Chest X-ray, AP view. Patient: 50 years old, sex F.
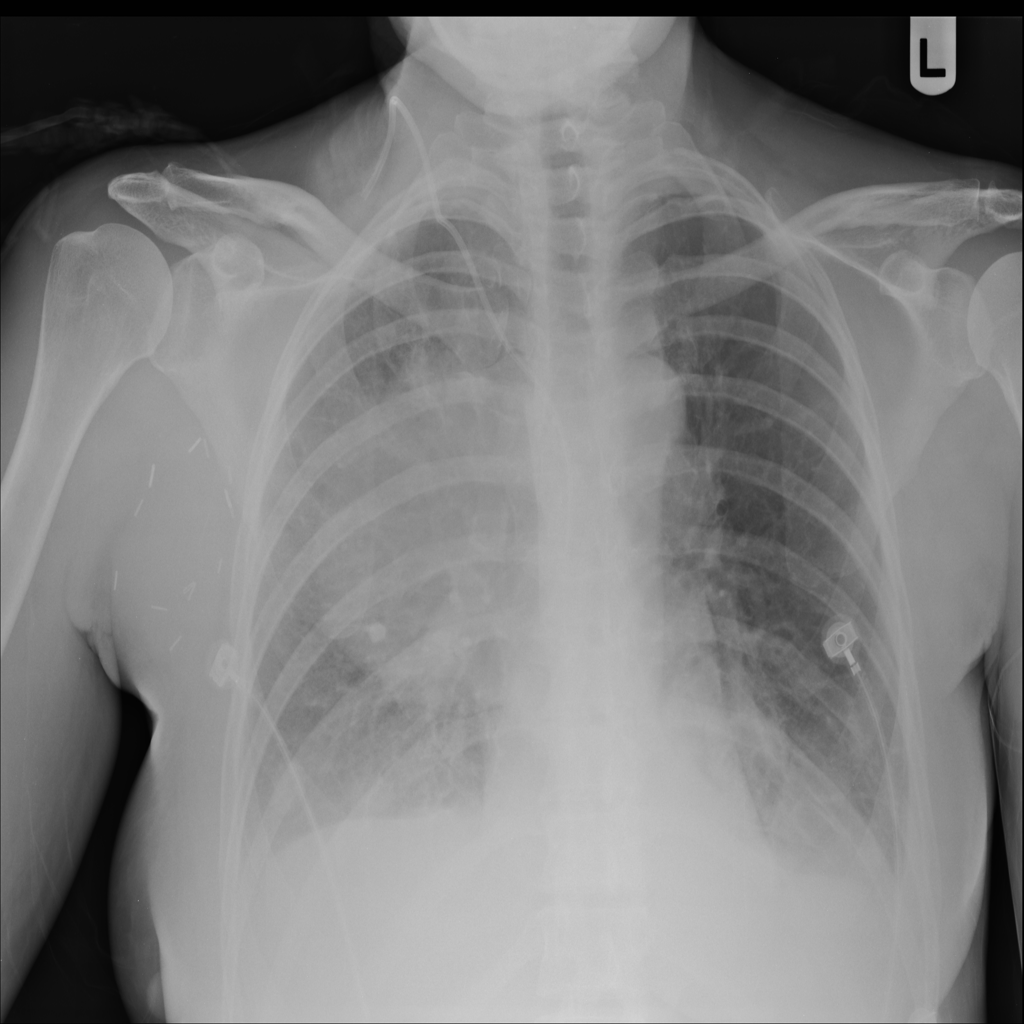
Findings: Atelectasis, Effusion, Infiltration, Mass